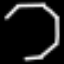
Label: octagon